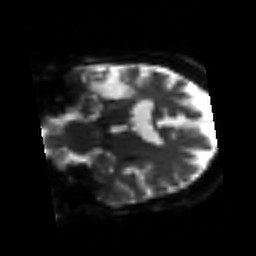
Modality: sbref
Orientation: coronal
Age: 62
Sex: female
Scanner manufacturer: siemens
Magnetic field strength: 3 T
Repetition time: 3.2 s
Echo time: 0.081 s